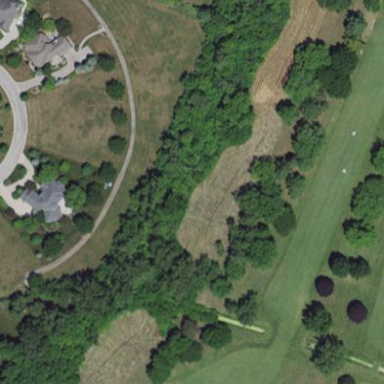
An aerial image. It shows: Golf fairway surrounded by grass.